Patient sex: M
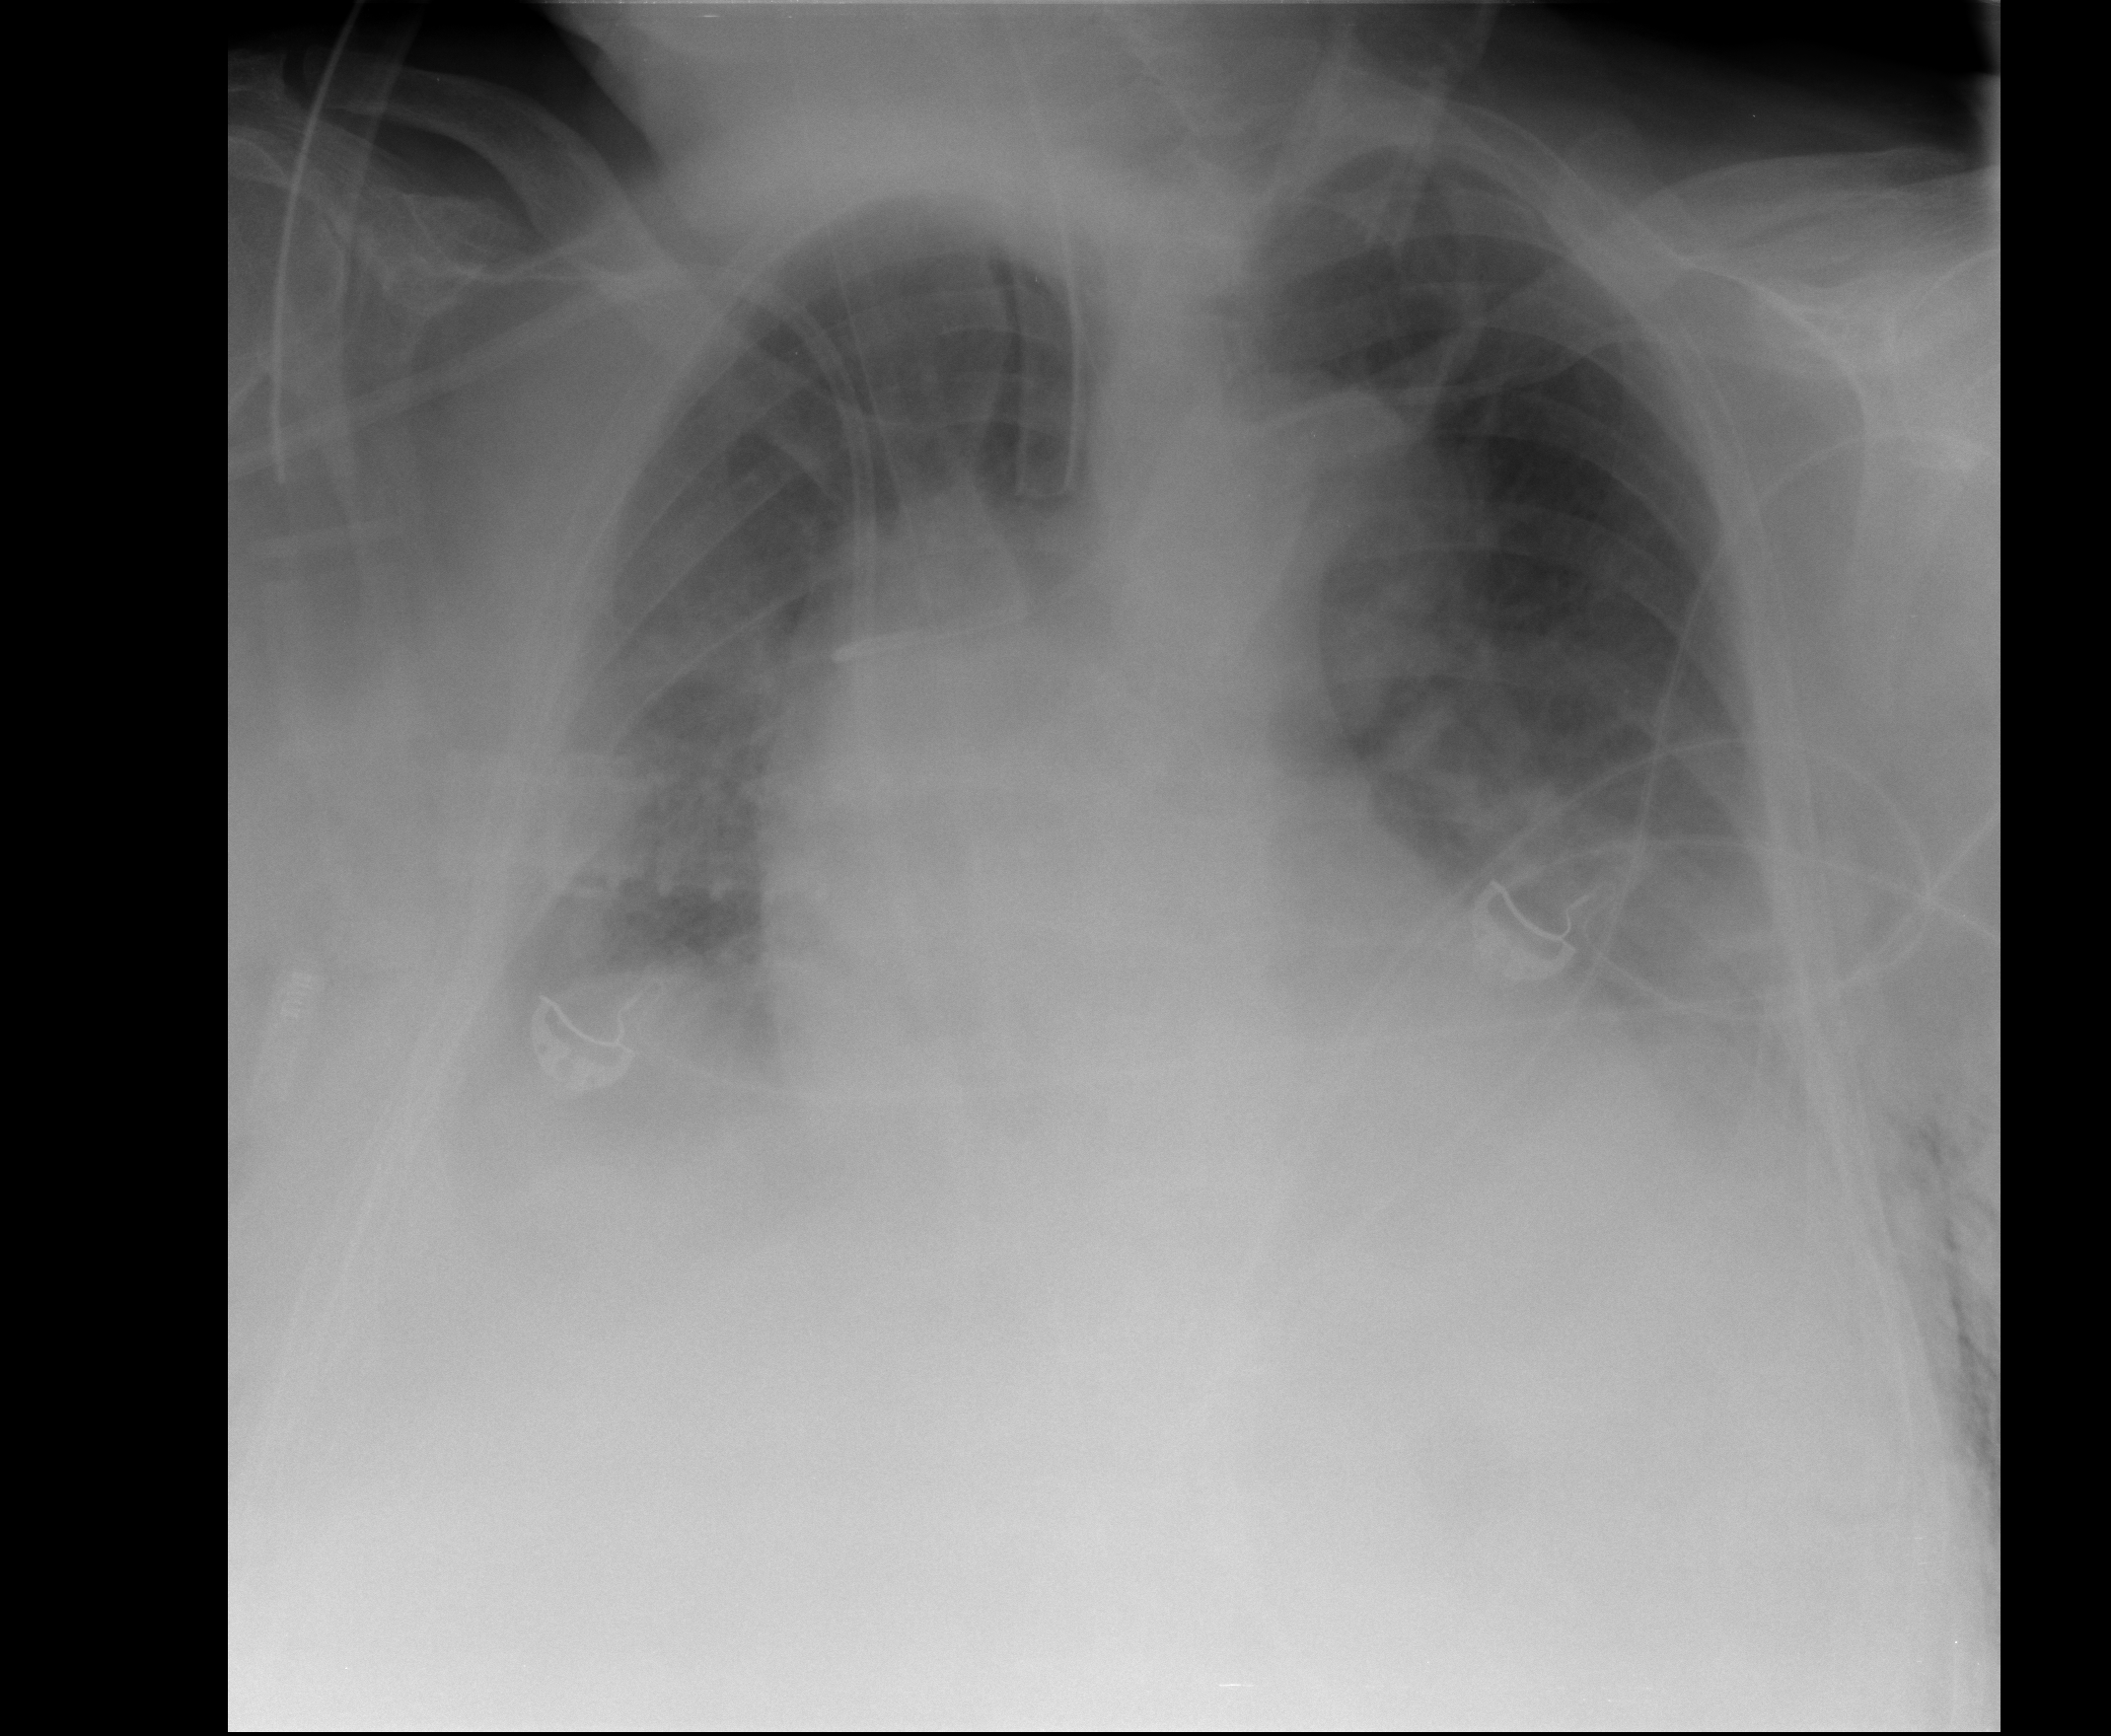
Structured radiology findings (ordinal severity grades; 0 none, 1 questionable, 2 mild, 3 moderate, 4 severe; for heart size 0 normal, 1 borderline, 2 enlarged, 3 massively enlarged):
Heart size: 2
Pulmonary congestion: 2
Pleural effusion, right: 2
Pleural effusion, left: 2
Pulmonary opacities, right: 2
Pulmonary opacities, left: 0
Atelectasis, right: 2
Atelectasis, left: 2